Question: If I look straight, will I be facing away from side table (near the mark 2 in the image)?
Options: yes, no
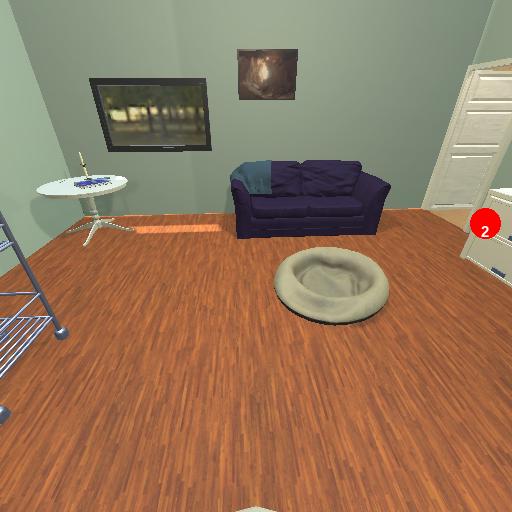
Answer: yes